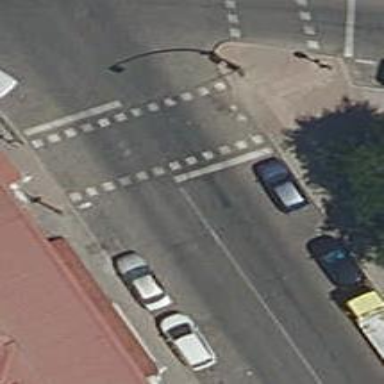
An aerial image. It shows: Crossing with traffic signals.